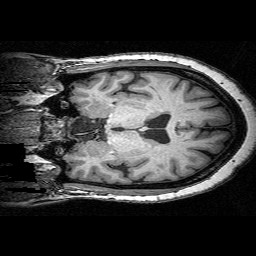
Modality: T1w
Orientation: coronal
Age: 55
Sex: female
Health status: ill
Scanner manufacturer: siemens
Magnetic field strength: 3 T
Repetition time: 0.0025 s
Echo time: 0.00336 s